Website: ulta-beauty
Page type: delivery-shipping
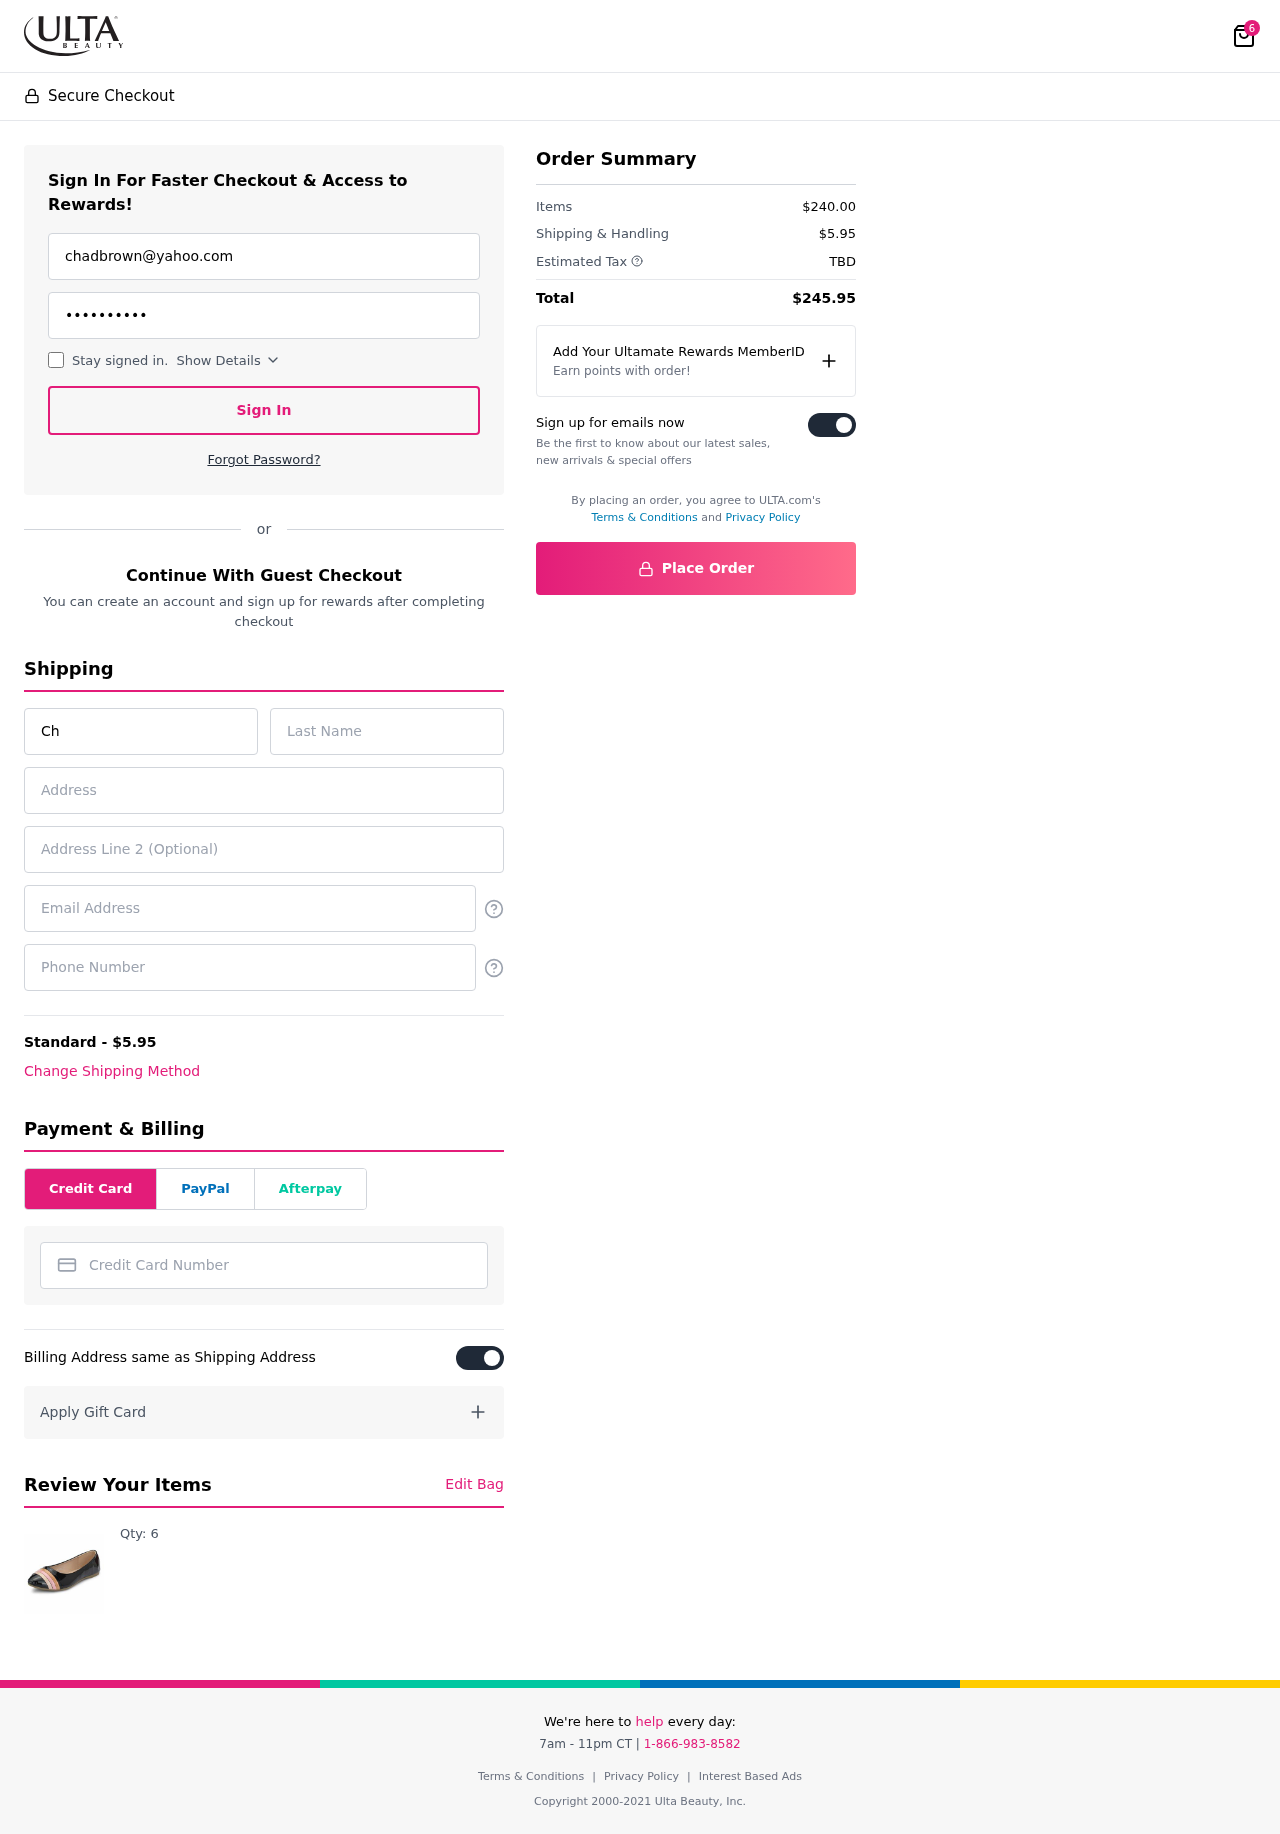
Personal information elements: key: PII_CARD_NUMBER
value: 4625 6225 8494 3342
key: PII_EMAIL
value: chadbrown@yahoo.com
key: PII_EMAIL2
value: chadbrown@yahoo.com
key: PII_FIRSTNAME
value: Chad
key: PII_LASTNAME
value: Brown
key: PII_PHONE
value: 4916105780
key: PII_STREET
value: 94057 Montoya Ferry
Product elements: key: PRODUCT1_QUANTITY
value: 6
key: PRODUCT1
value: Qty: 6
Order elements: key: ORDER_NUM_ITEMS
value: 6
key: ORDER_SHIPPING_COST
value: $5.95
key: ORDER_SUBTOTAL
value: $240.00
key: ORDER_TAX
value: TBD
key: ORDER_TOTAL
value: $245.95